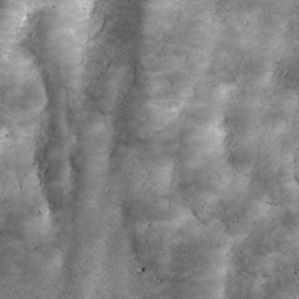
Label: non_frost